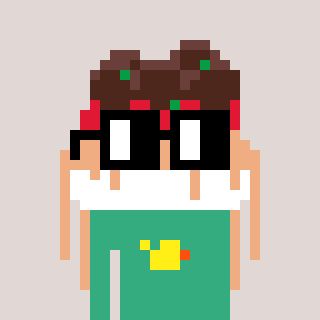
a pixel art character with square black glasses, a spaghetti-shaped head and a teal-colored body on a warm background